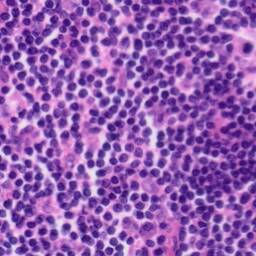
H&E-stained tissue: Tonsil